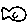
Label: fish